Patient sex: M
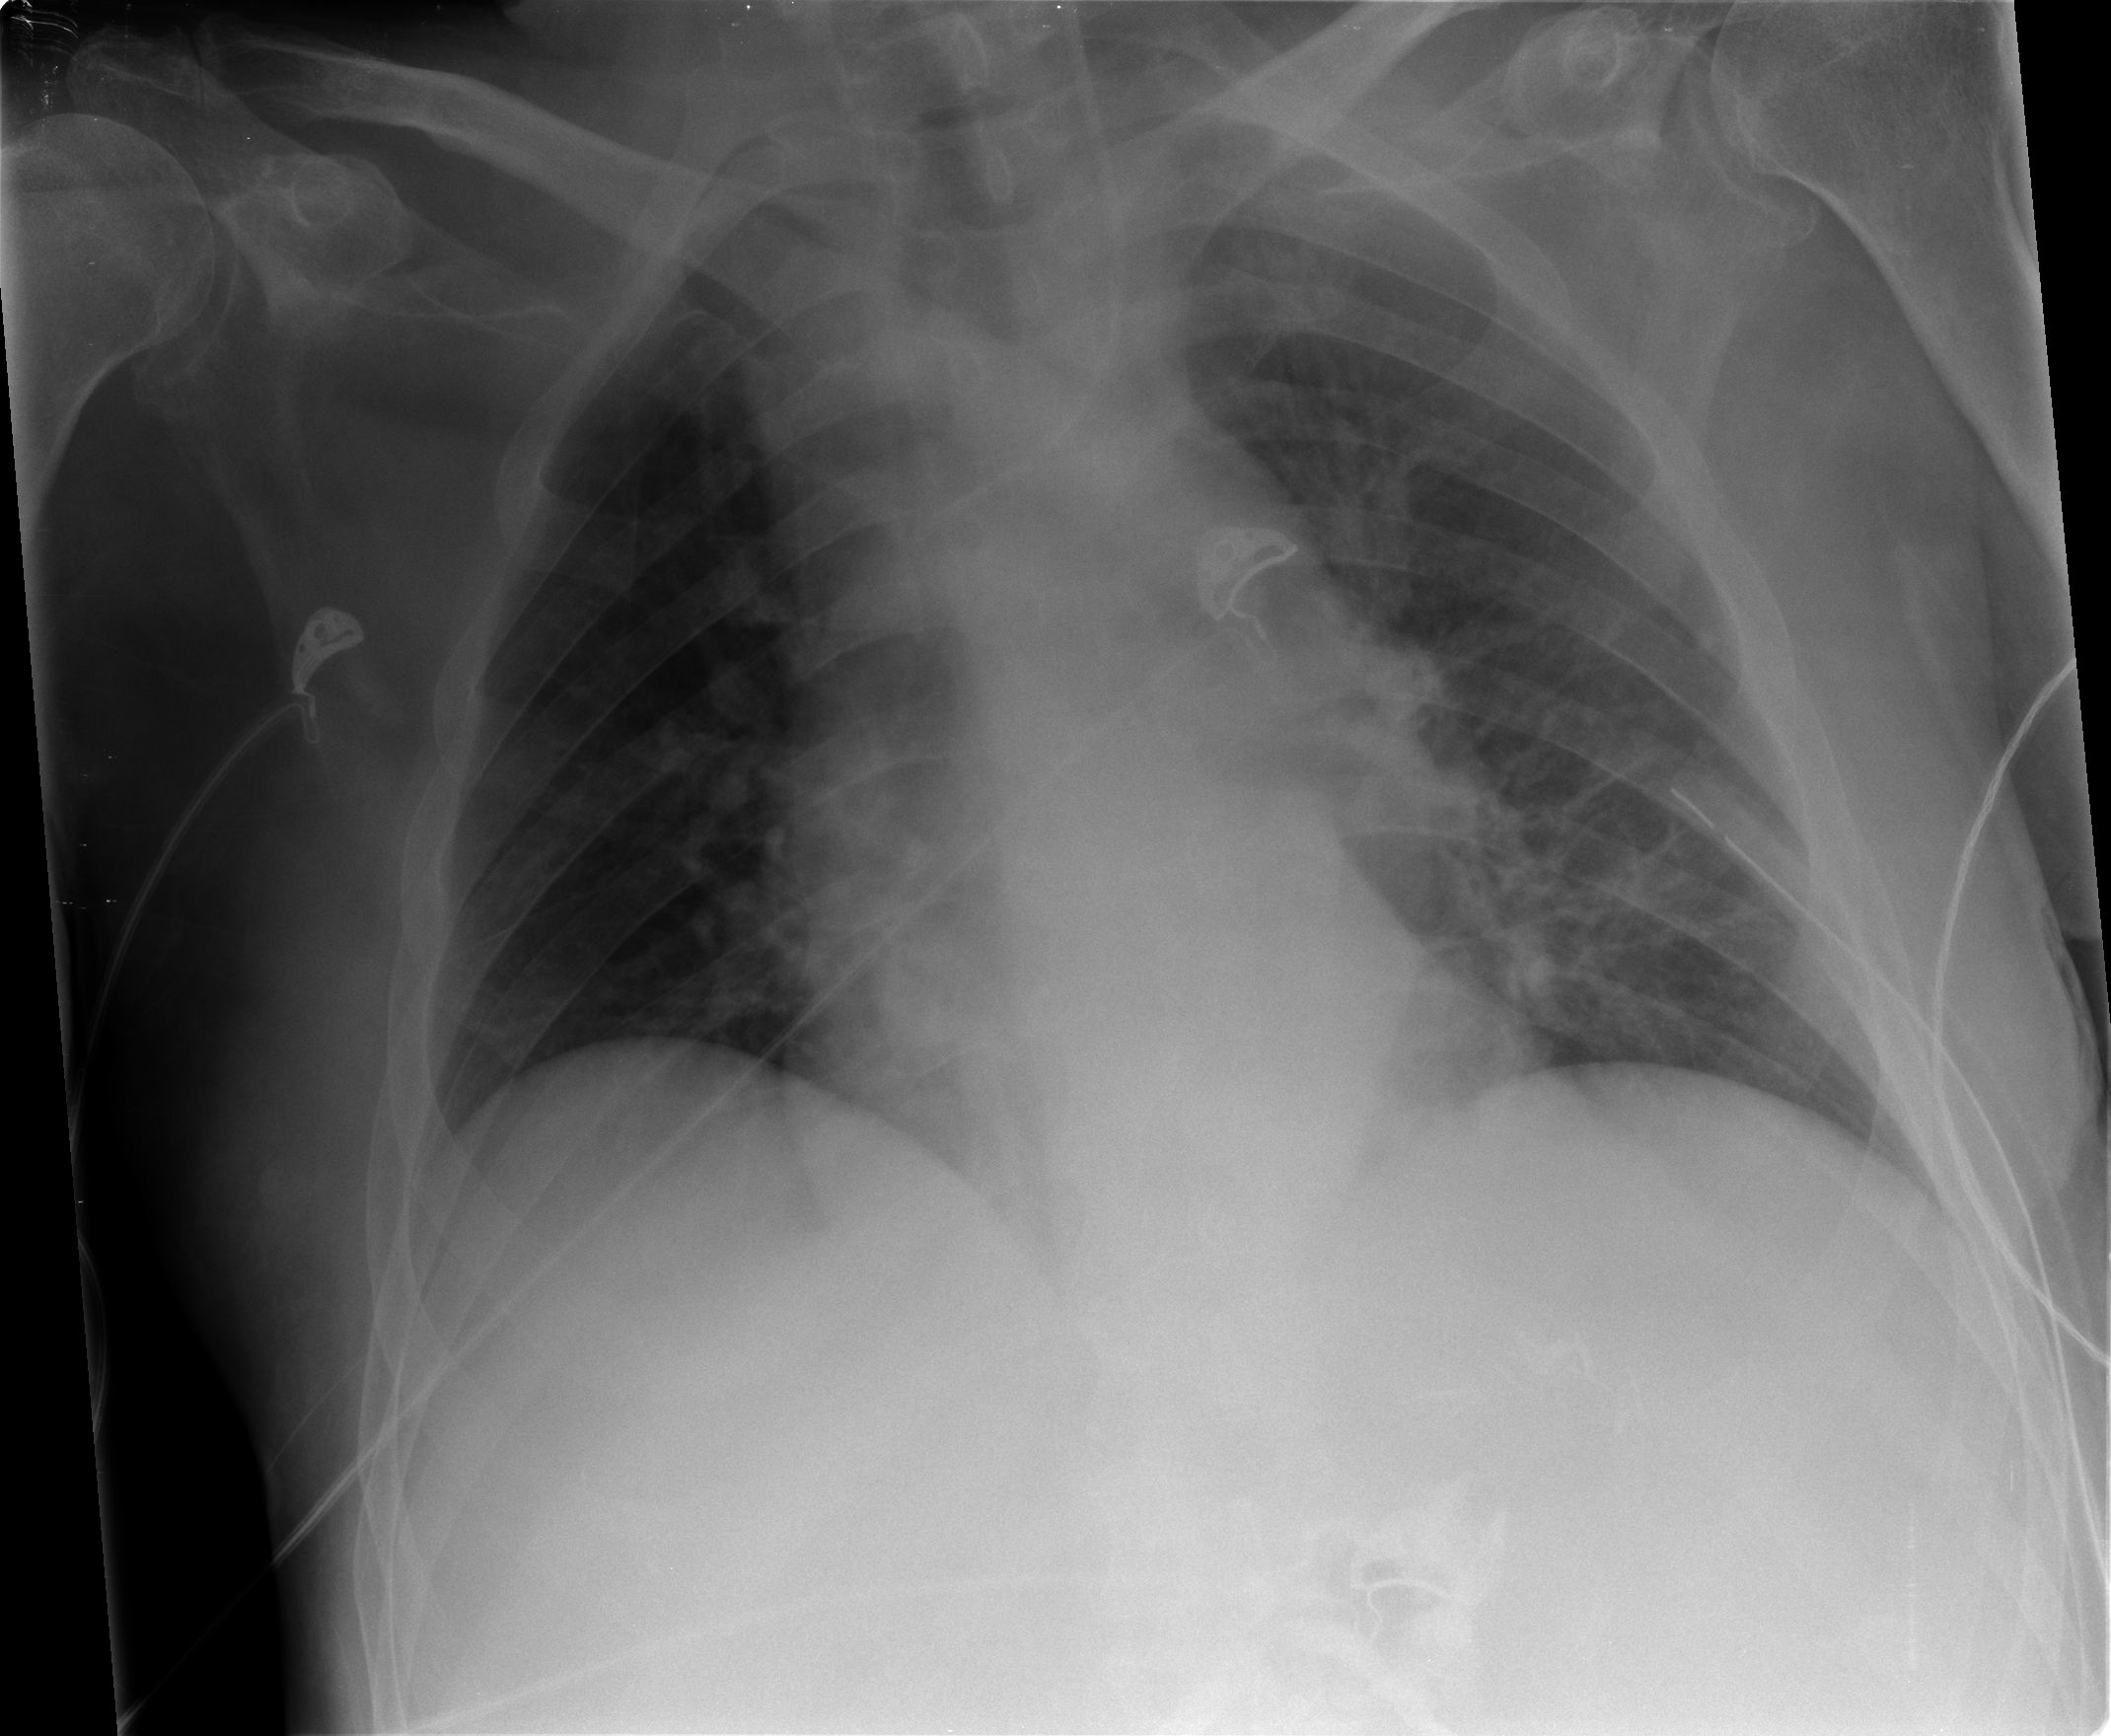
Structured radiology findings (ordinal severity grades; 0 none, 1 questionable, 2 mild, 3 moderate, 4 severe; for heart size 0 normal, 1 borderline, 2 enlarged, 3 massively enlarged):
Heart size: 0
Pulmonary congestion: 1
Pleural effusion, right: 0
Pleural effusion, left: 0
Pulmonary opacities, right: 1
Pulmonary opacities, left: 1
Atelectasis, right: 2
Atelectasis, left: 2